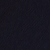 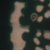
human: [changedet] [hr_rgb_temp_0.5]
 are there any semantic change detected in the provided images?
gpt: Some artificial islands constructed on a bed of dredged sand and rock appear in the middle of the sea.